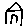
Label: house